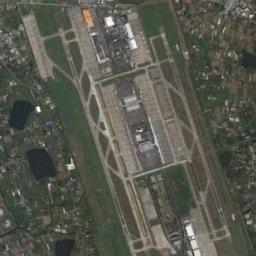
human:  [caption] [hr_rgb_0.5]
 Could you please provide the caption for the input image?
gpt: There is an airport surrounded by many houses and fields .

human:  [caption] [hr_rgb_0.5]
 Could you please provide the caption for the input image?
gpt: Most of the airport's buildings have white roofs .

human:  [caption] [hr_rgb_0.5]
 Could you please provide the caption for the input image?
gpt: A complex airport with many runways and buildings is surrounded by a residential area .

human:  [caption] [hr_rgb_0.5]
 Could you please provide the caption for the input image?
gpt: An airport composed of some parallel runways and buildings on the lawn and some buildings beside .

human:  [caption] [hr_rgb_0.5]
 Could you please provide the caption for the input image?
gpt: The airport is surrounded by grass .